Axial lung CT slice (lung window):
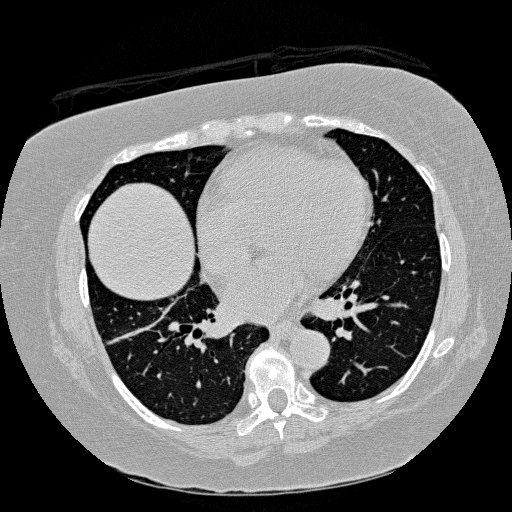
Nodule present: no